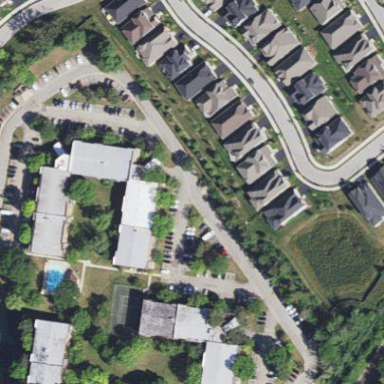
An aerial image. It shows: Living street.